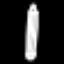
Label: pencil